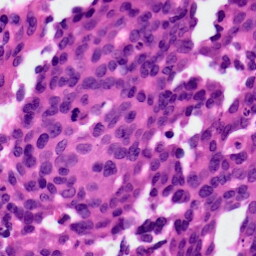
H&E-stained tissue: Ovarian